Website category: jobs
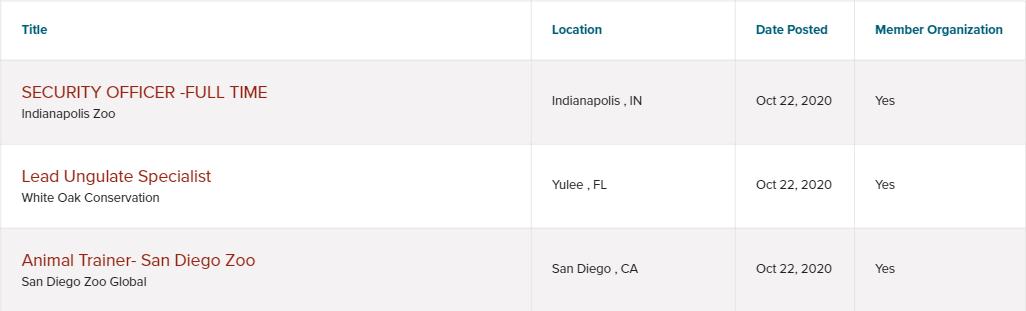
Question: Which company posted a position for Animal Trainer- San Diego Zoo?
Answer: San Diego Zoo Global

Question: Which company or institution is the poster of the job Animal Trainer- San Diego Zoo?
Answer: San Diego Zoo Global

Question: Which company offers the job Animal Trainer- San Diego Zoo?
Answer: San Diego Zoo Global

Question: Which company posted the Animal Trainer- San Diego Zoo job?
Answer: San Diego Zoo Global

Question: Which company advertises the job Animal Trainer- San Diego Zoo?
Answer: San Diego Zoo Global

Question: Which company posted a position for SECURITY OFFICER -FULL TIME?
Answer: Indianapolis Zoo

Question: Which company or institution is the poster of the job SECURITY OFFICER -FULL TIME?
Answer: Indianapolis Zoo

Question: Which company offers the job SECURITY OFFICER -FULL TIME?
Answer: Indianapolis Zoo

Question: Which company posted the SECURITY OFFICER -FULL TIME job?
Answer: Indianapolis Zoo

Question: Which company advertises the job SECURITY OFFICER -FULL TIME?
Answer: Indianapolis Zoo

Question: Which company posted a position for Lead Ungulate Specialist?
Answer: White Oak Conservation

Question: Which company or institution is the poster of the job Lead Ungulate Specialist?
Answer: White Oak Conservation

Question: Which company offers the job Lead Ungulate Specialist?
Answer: White Oak Conservation

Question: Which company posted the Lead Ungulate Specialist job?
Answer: White Oak Conservation

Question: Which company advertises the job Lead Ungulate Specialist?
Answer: White Oak Conservation

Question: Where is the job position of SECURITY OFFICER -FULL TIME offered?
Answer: Indianapolis , IN

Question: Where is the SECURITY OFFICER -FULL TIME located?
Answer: Indianapolis , IN

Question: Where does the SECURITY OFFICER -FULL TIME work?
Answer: Indianapolis , IN

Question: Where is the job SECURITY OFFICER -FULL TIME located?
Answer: Indianapolis , IN

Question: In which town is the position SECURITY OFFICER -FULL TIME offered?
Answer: Indianapolis , IN

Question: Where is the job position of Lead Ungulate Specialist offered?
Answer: Yulee , FL

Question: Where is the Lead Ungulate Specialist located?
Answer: Yulee , FL

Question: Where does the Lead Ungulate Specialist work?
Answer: Yulee , FL

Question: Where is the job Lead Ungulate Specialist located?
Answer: Yulee , FL

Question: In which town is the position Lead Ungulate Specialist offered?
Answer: Yulee , FL

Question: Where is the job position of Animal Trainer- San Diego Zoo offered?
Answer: San Diego , CA

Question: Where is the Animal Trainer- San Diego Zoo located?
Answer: San Diego , CA

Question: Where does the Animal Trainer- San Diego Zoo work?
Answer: San Diego , CA

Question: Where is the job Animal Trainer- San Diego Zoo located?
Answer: San Diego , CA

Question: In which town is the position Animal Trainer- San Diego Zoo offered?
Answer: San Diego , CA

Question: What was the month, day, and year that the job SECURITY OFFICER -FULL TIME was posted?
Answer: Oct 22, 2020

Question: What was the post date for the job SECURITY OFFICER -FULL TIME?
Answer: Oct 22, 2020

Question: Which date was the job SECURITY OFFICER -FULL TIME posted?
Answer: Oct 22, 2020

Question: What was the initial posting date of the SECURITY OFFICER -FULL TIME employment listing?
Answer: Oct 22, 2020

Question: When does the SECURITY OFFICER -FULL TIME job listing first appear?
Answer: Oct 22, 2020

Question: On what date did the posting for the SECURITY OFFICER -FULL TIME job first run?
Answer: Oct 22, 2020

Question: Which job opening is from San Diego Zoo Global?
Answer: Animal Trainer- San Diego Zoo

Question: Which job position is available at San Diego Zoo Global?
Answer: Animal Trainer- San Diego Zoo

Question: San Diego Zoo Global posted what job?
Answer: Animal Trainer- San Diego Zoo

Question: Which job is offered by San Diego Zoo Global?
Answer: Animal Trainer- San Diego Zoo

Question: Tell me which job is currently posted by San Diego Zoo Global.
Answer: Animal Trainer- San Diego Zoo

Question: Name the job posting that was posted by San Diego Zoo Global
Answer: Animal Trainer- San Diego Zoo

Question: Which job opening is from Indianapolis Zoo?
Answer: SECURITY OFFICER -FULL TIME

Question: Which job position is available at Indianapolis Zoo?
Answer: SECURITY OFFICER -FULL TIME

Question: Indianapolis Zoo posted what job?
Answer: SECURITY OFFICER -FULL TIME

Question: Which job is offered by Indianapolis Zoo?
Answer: SECURITY OFFICER -FULL TIME

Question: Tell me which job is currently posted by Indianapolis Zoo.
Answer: SECURITY OFFICER -FULL TIME

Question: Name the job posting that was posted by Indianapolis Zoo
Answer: SECURITY OFFICER -FULL TIME

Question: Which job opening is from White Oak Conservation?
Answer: Lead Ungulate Specialist

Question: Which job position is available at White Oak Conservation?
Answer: Lead Ungulate Specialist

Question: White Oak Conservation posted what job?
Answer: Lead Ungulate Specialist

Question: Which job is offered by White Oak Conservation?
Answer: Lead Ungulate Specialist

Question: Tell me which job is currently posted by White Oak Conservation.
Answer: Lead Ungulate Specialist

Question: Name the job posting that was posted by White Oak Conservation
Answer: Lead Ungulate Specialist

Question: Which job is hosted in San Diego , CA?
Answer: Animal Trainer- San Diego Zoo

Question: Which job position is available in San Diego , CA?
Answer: Animal Trainer- San Diego Zoo

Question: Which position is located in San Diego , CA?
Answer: Animal Trainer- San Diego Zoo

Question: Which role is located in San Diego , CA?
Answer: Animal Trainer- San Diego Zoo

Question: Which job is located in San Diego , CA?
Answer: Animal Trainer- San Diego Zoo

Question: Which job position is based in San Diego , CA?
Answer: Animal Trainer- San Diego Zoo

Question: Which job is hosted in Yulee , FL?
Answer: Lead Ungulate Specialist

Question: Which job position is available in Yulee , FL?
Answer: Lead Ungulate Specialist

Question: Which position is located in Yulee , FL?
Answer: Lead Ungulate Specialist

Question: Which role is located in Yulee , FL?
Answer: Lead Ungulate Specialist